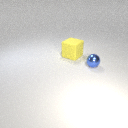
small blue metal sphere to the right of large yellow rubber cube